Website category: university
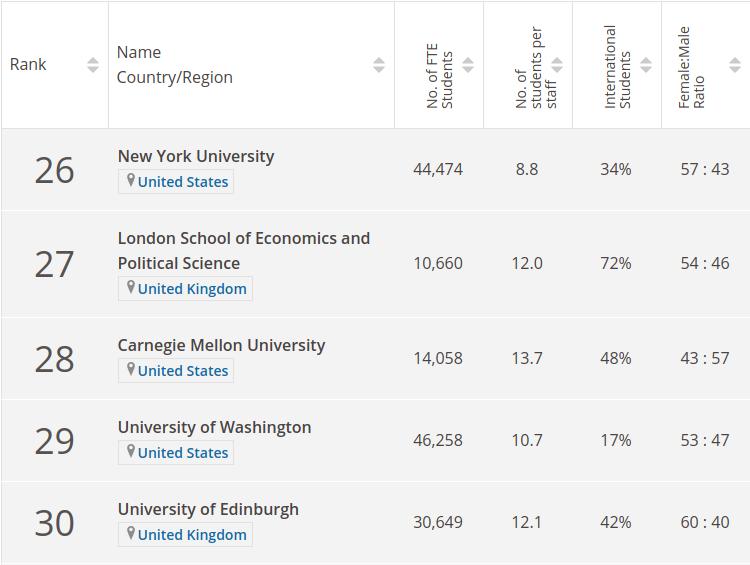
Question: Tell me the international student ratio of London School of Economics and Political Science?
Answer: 72%

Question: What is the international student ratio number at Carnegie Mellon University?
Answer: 48%

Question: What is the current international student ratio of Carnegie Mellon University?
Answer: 48%

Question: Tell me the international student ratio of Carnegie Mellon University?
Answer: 48%

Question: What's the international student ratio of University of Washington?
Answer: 17%

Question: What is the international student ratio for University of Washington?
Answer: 17%

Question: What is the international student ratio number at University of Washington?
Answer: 17%

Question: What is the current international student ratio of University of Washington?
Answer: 17%

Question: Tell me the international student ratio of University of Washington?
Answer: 17%

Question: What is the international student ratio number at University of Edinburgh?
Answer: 42%

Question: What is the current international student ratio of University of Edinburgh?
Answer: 42%

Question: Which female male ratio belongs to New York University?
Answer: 57 : 43

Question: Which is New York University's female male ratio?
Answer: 57 : 43

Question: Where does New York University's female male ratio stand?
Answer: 57 : 43

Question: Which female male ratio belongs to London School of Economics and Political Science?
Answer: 54 : 46

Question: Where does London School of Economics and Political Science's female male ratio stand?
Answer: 54 : 46

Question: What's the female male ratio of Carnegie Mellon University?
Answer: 43 : 57

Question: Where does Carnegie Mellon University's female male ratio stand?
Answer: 43 : 57

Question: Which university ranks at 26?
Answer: New York University

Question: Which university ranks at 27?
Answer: London School of Economics and Political Science

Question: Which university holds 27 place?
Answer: London School of Economics and Political Science

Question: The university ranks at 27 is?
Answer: London School of Economics and Political Science

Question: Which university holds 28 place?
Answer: Carnegie Mellon University

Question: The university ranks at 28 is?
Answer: Carnegie Mellon University

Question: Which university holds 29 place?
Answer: University of Washington

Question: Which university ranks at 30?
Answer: University of Edinburgh

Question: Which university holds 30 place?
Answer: University of Edinburgh

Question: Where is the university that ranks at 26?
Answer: United States

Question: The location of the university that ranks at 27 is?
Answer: United Kingdom

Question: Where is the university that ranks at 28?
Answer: United States

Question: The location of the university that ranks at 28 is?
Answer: United States

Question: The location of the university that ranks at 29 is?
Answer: United States

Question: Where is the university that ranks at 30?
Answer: United Kingdom

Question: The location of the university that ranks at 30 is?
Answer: United Kingdom